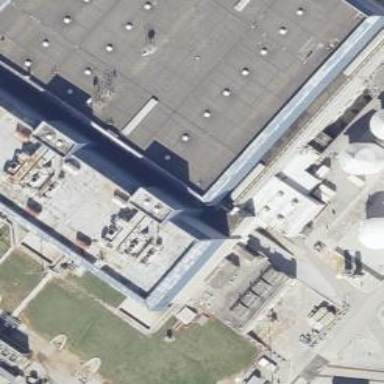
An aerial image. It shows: Nuclear power generator.